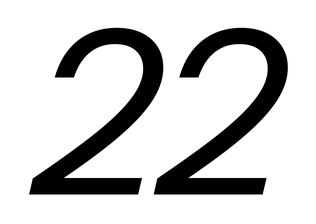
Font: InstrumentSans-Italic_Italic